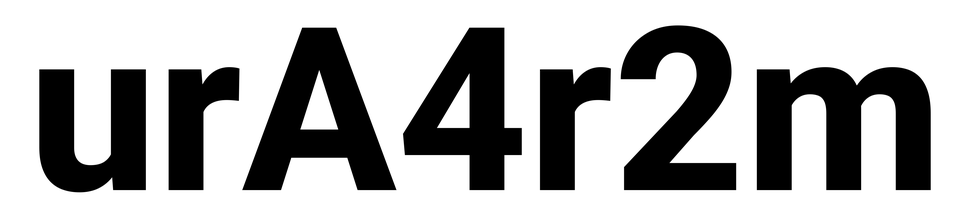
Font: Roboto_ExtraBold